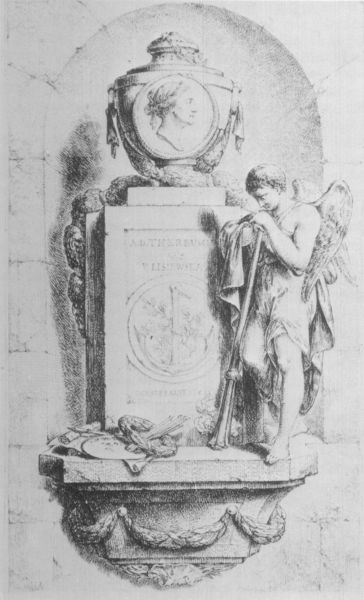
Titel: Monument der Malerin Anna Dorothea Therbusch
Künstler: Bernhard Rode
Standort: Kiel
Institution: Kunsthalle zu Kiel der Christian-Albrechts-Universität
Schlagwörter: flügel, held, kopf, mann, schatten, wasser, weiß, frau, grau, kleid, marmor, profil, schmuck, schwarz, skizze, zeichen, zeichnung, tuch, ornament, wand, architektur, mensch, sockel, stehen, stein, steine, tod, tot, trauer, bildnis, portrait, porträt, kirche, figur, gewand, stehend, klassizismus, girlande, person, brunnen, rund, stock, amphore, engel, henkel, krug, putte, putto, skulptur, statue, vase, relief, bein, schrift, papier, bogen, stab, studie, giebel, mauer, grafik, graphik, linien, romantik, kaiser, tafel, inschrift, büste, um 1900, plastik, podest, knie, aufstützen, geneigt, vanitas, hitler, penis, fugen, nische, schild, deckel, gefäß, antike, gestützt, medaillon, linie, denkmal, becken, druck, schwarz weiss, radierung, stich, waffen, denker, bleistift, entwurf, kranz, lorbeer, palette, rom, sims, gesims, grab, antik, dante, andacht, ehre, konsole, niesche, anker, medaille, kamee, pokal, postament, gedenken, frauenporträt, emblem, posaune, erinnerung, trauern, klassik, hirte, erzengel, putti, urne, asche, stecken, tränen, deckelvase, grabmal, wandnische, genie, münze, ewigkeit, kirhce, andenken, grabmahl, gedenktafel, trompete, zeichnug, arcadien, jude, behältnis, mahnmal, genius, christos, frauenkopf, basrelief, klarinette, adolf, festoni, halbplastik, grabplastik, kirchenwand, dekmal, allegorie der kunst, engelswächter, grabmalentwurf, malzeug, römischer kaiser, wandplastik, kenothaph, steine wand, loorbeeren, medailie